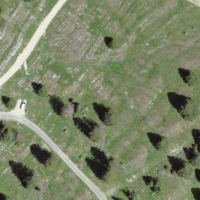
EUNIS habitat code: 23
Species observed at this site:
Euphorbia cyparissias
Phyteuma orbiculare